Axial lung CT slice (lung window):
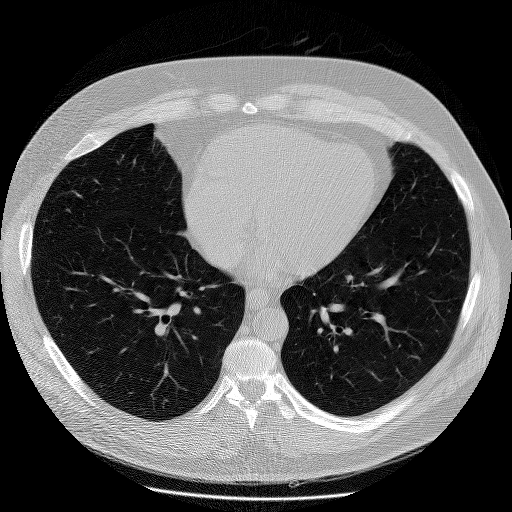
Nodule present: no